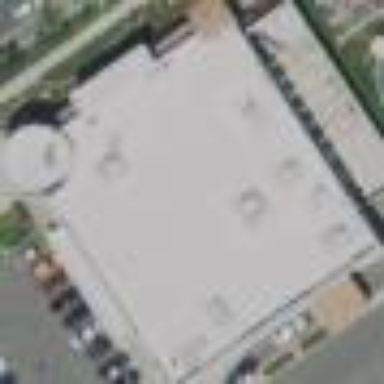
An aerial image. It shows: Building.